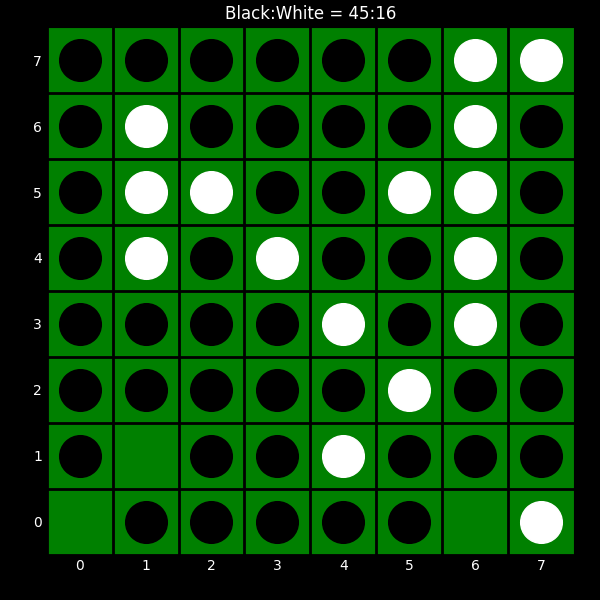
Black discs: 45
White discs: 16